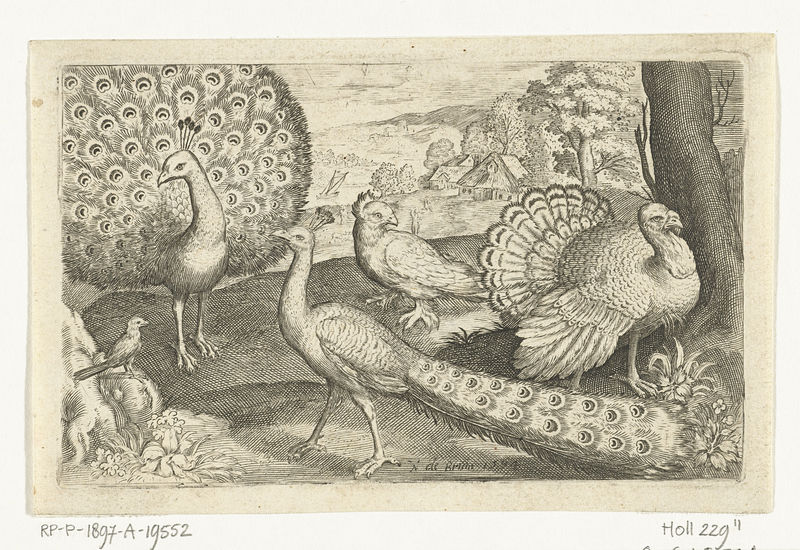
Titel: Twee pauwen en kalkoen
Künstler: Nicolaes de Bruyn
Standort: Amsterdam
Institution: Rijksmuseum
Schlagwörter: gravure, nature, illustration, dessin, plume, animaux, animal, paon, faisan, pigeon, moineau, dindon, animaus, voltatile